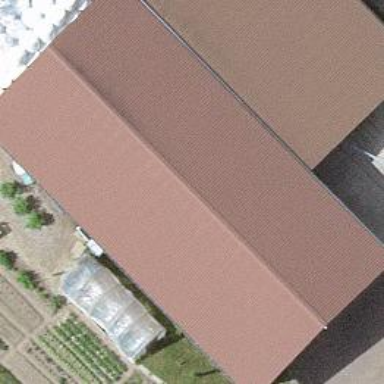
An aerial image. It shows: Shed.